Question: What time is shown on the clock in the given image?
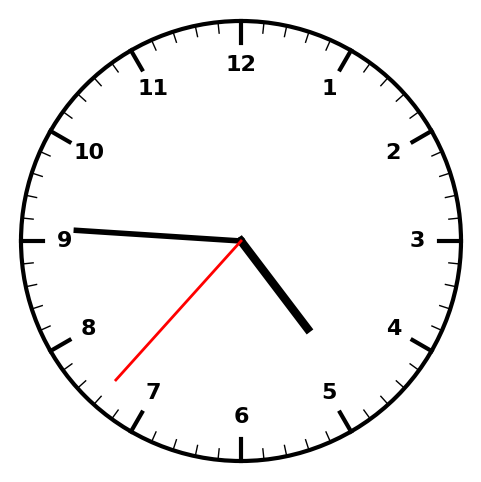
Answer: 04:45:37